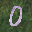
Label: 0